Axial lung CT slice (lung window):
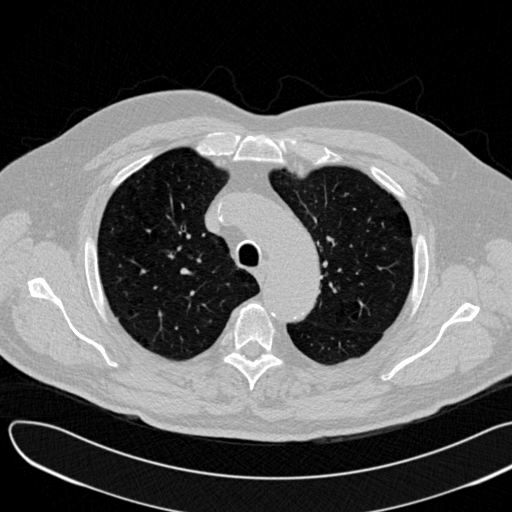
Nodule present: no